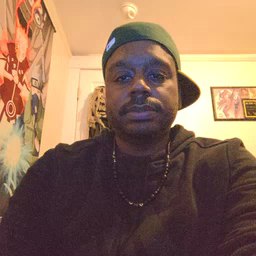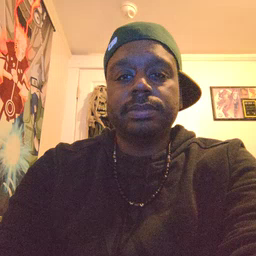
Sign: pretty